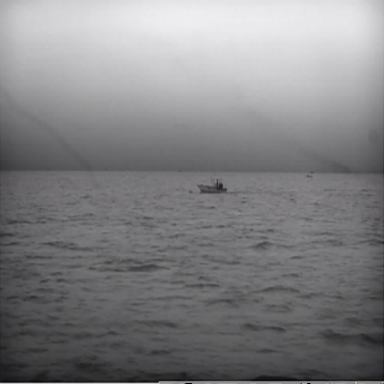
There is a bulk_carrier in the infrared image.